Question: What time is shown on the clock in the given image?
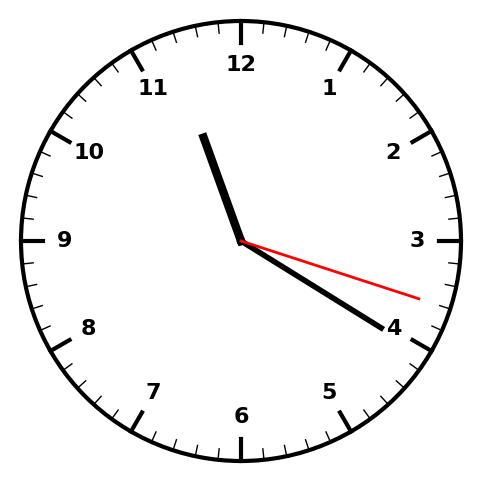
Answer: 11:20:18